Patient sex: M
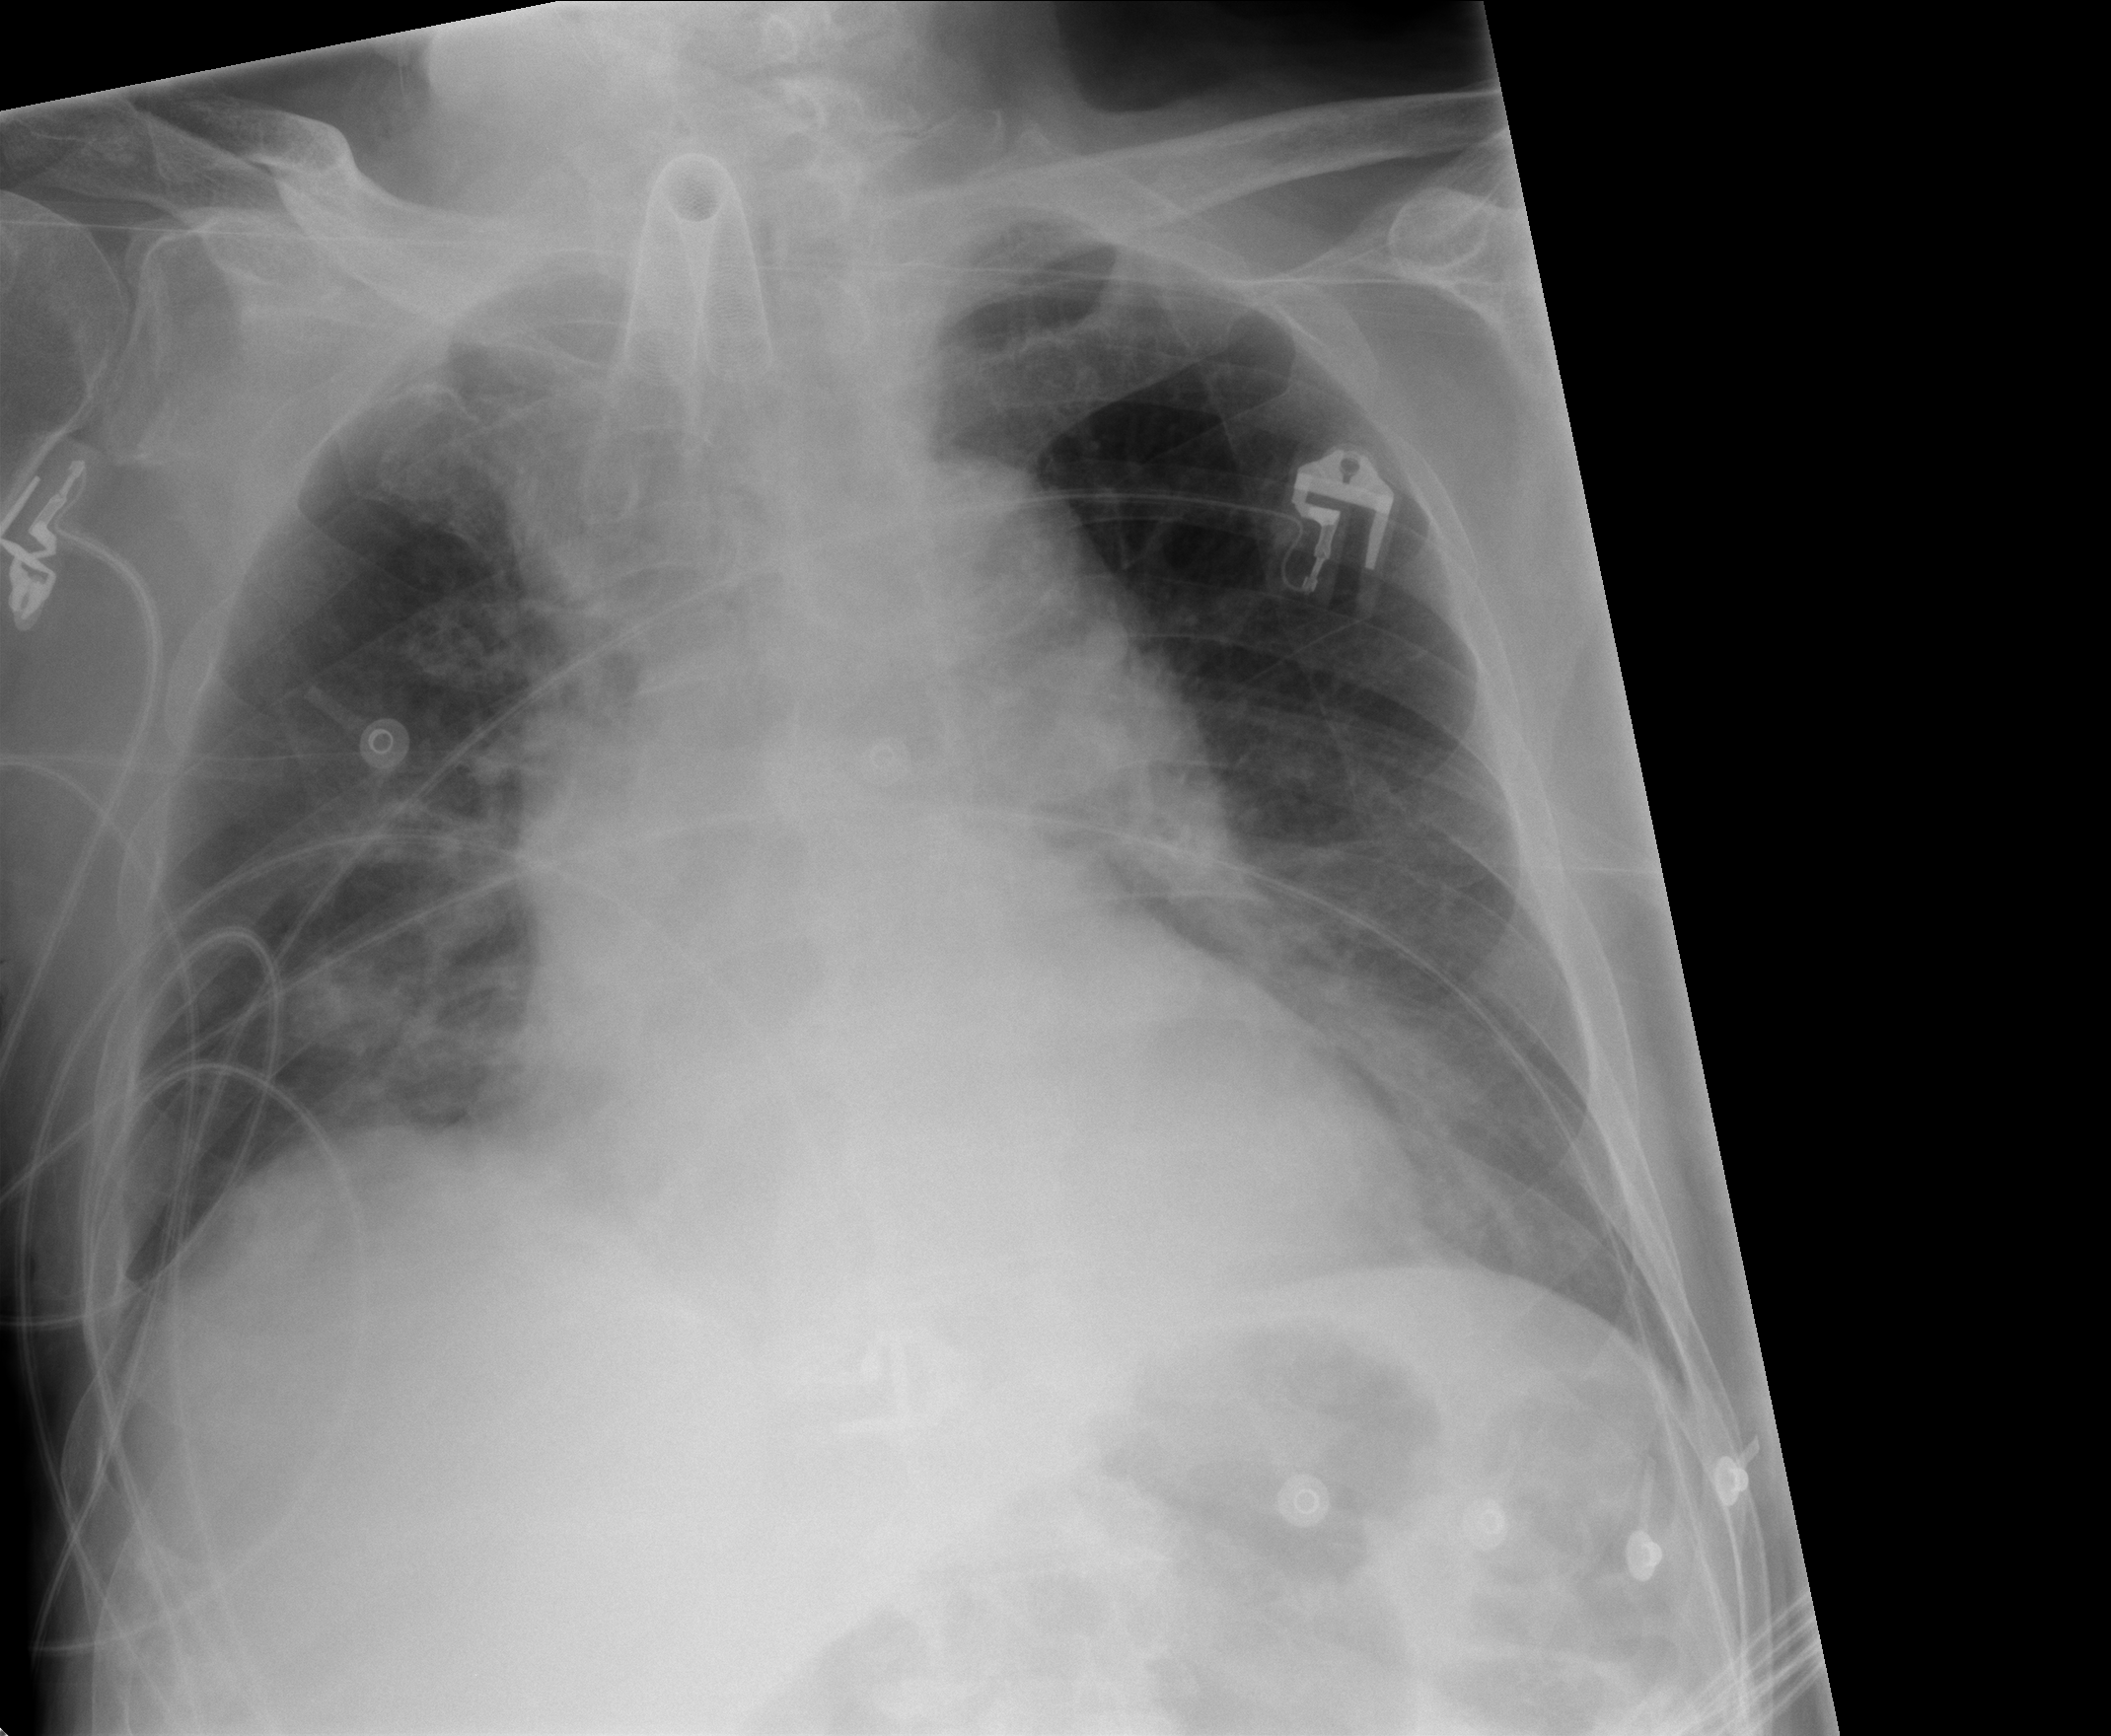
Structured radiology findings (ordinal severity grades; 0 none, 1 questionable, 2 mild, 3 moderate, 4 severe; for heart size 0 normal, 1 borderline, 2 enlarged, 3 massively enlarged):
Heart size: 0
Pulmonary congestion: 0
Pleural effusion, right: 1
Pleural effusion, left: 1
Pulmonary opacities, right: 1
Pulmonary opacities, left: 1
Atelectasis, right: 2
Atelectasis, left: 2